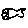
Label: fish